Question: My server response is having two objects (picture):

How can i put just secound object members (models) in my Backbone Collection. I am using collection.fetch to get data from server. Can I somehowe addapt my server response.
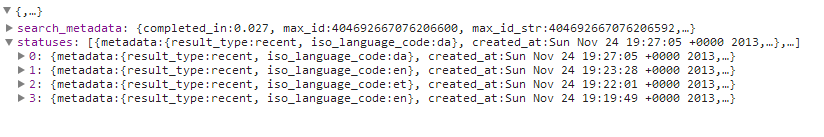
Answer: You can do this by overriding the parse method of your collection:
'''
var coll = Backbone.Collection.extend({
parse: function(data){
return data.statuses;
}
});
'''
Your Collection will contain what you return from your parse function, in this case you reduce it to the statuses array from your server response.